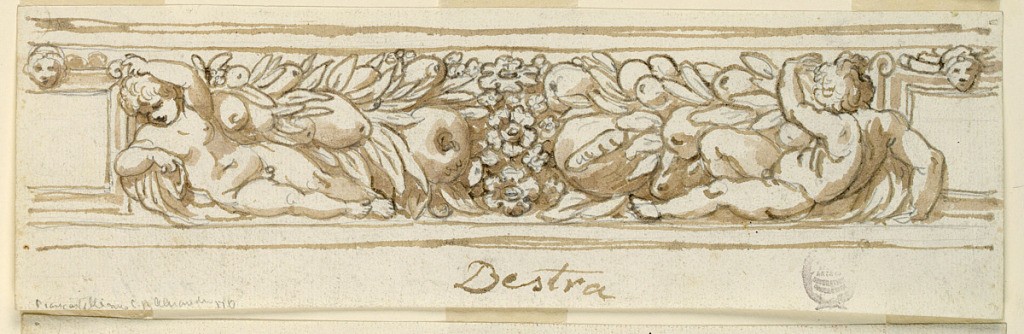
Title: Project for a Painted Frieze
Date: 1775–1800
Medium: Graphite, pen and ink, brush and watercolor on paper
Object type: Drawing
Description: Frieze with putti, fruits and flowers.